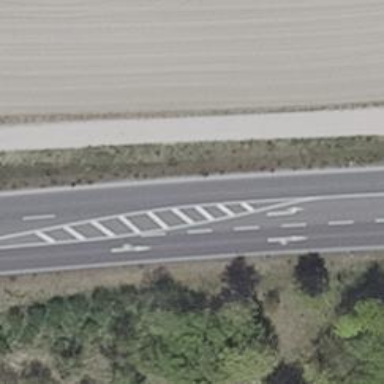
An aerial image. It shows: Asphalt trunk motorway.